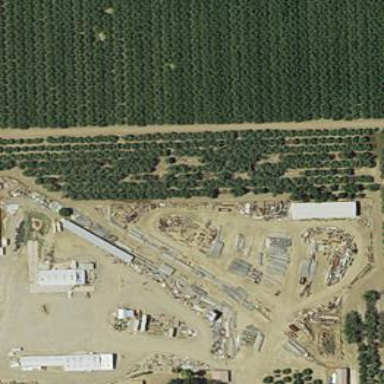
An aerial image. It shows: Almond orchard with rows of almond trees.